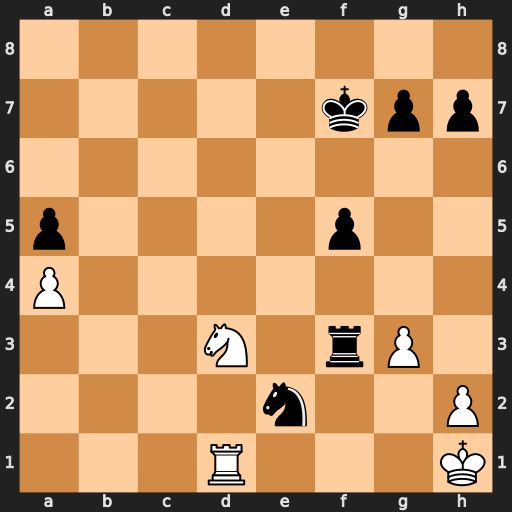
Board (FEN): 8/5kpp/8/p4p2/P7/3N1rP1/4n2P/3R3K
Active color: w
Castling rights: -
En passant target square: -
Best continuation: Ne5+ Ke6 Nxf3